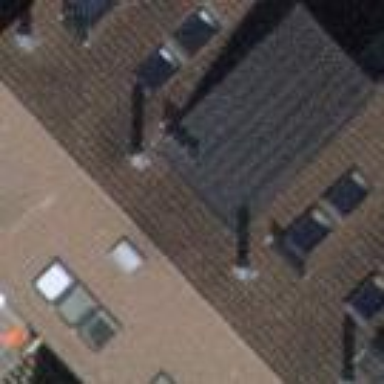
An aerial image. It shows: Terrace building.